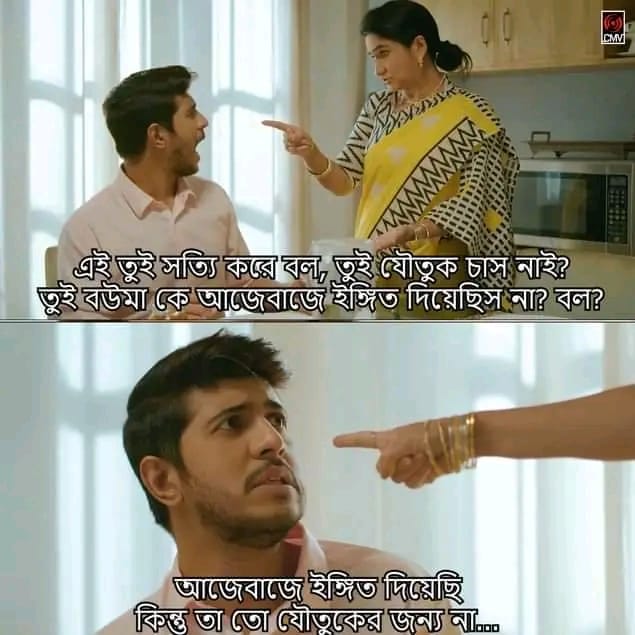
Text: এই তুই সত্যি করে বল তুই যৌতুক চাস নাই তুই বউমা কে আজেবাজে ইঙ্গিত দিয়েছিস না বল আজেবাজে ইঙ্গিত দিয়েছি কিন্তু তা তো যৌতুকের জন্য না
Label: Non Hate